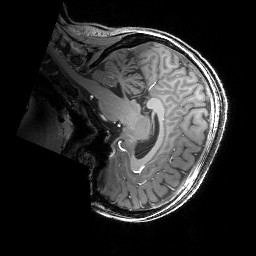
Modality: T1w
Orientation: sagittal
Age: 26
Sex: female
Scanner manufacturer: siemens
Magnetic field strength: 6.98 T
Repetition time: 2.37 s
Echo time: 0.00231 s